Interaction volume radius: 5 \u00c5
Interaction volume height: 30 \u00c5
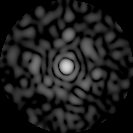
Disorder parameter: 0.8671